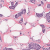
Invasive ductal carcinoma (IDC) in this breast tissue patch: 1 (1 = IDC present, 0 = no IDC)